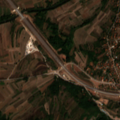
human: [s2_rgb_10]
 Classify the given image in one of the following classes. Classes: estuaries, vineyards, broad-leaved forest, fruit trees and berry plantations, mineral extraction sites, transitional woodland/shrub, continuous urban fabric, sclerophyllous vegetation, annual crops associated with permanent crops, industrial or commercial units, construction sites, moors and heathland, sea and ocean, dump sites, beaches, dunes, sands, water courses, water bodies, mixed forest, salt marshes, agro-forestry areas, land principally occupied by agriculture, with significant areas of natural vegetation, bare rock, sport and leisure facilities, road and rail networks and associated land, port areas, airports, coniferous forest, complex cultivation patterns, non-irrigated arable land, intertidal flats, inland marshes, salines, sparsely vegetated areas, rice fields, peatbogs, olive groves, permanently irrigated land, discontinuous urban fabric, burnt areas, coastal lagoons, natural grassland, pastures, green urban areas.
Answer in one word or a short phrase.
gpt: discontinuous urban fabric, non-irrigated arable land, complex cultivation patterns, land principally occupied by agriculture, with significant areas of natural vegetation